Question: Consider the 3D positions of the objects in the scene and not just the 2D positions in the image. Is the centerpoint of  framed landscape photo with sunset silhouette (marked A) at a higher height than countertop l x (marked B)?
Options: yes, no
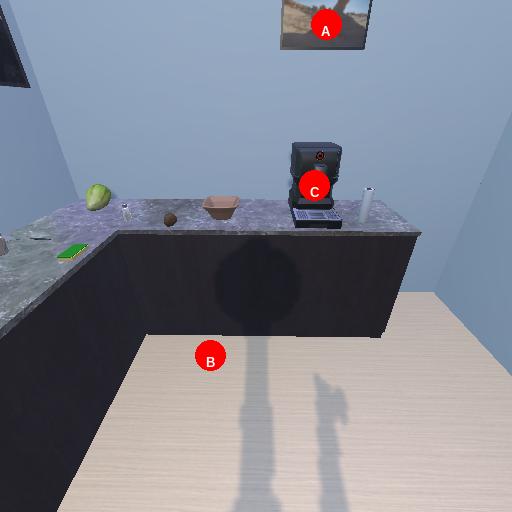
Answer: yes